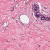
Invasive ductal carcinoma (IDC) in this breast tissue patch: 0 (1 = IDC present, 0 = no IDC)